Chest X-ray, PA view. Patient: 31 years old, sex M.
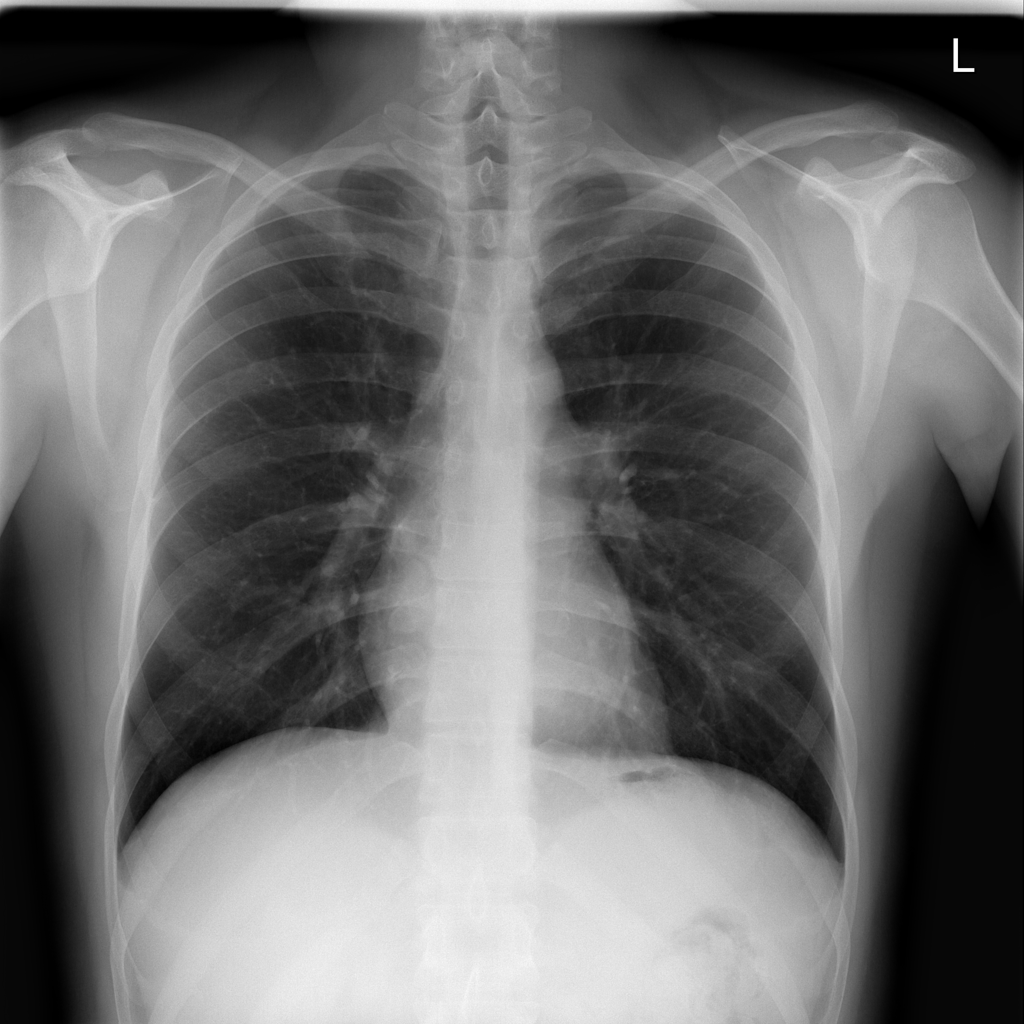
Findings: No Finding